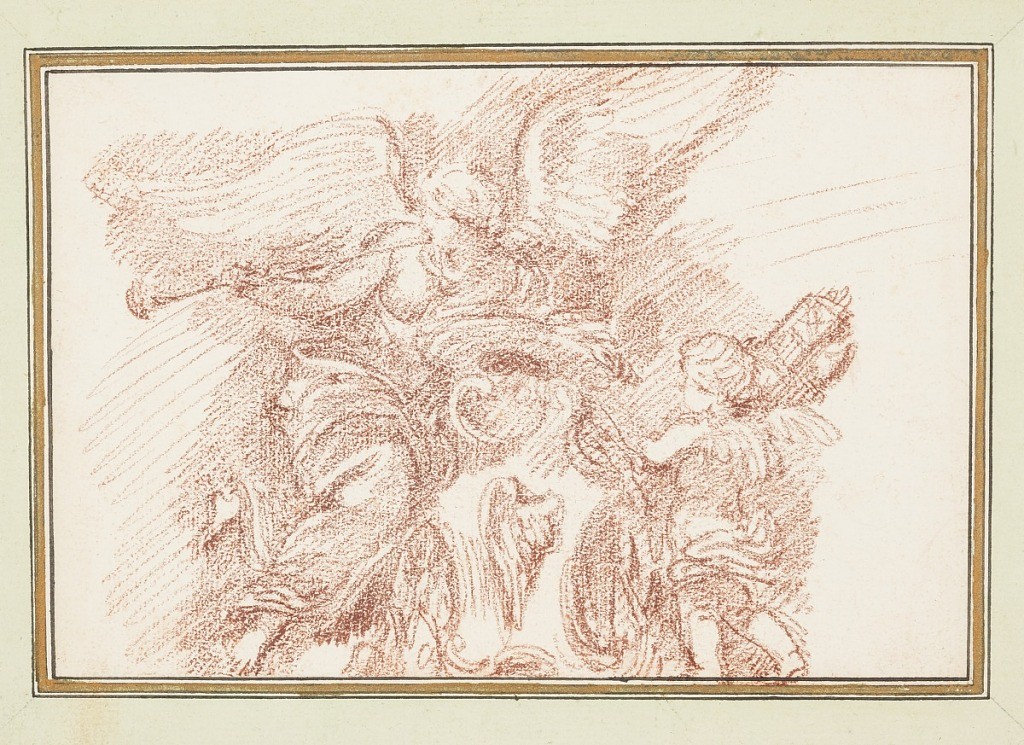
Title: Winged figure with a horn and putto with fasces
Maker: Jean-Robert Ango, French, active in Rome 1759 –1770, d. 1773
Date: ca. 1759–70
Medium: Red chalk on paper
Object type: Drawing
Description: A winged figure plays a long horn and leans over an escutcheon. To the right, a putto approaches, carrying a fasces.